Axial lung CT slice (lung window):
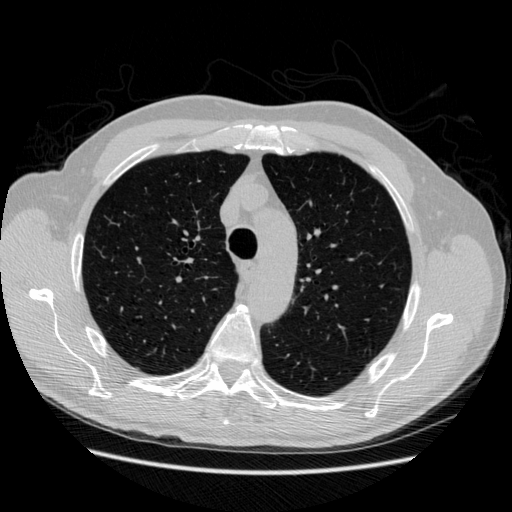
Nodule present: no